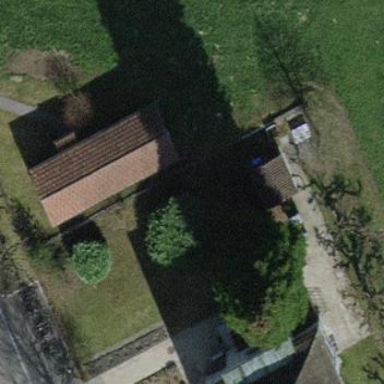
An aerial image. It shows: Shed building.